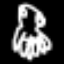
Label: octagon